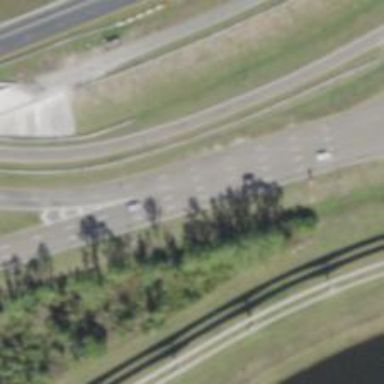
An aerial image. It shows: Asphalt motorway link.